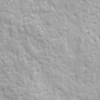
Label: not_dusty